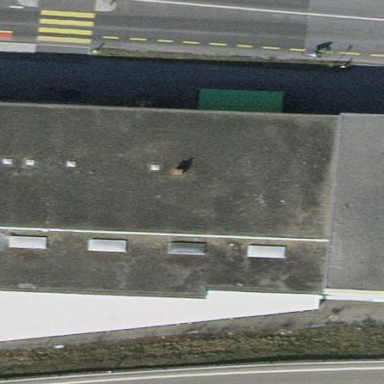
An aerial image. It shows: Commercial building.